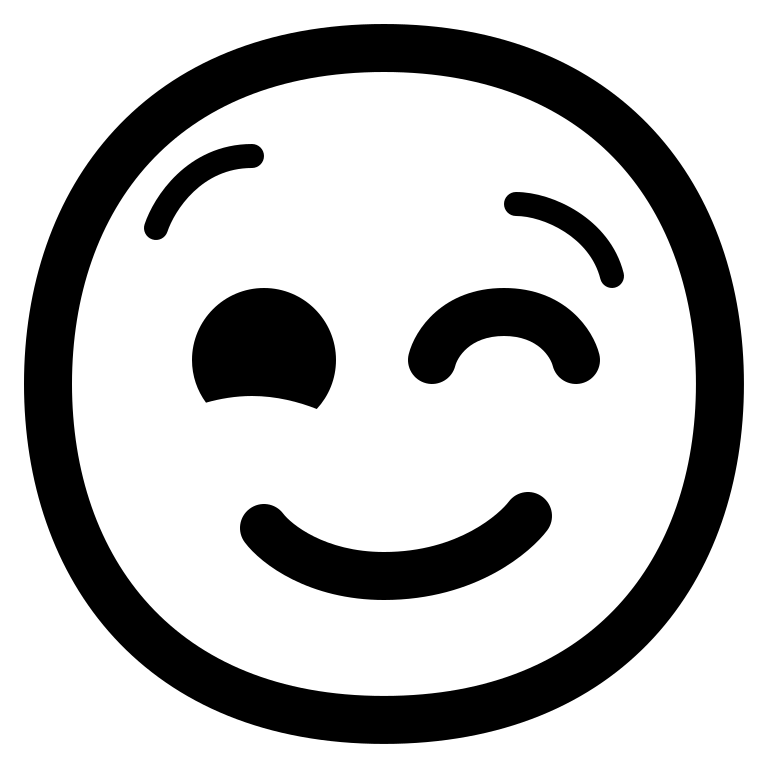
winking face high contrast